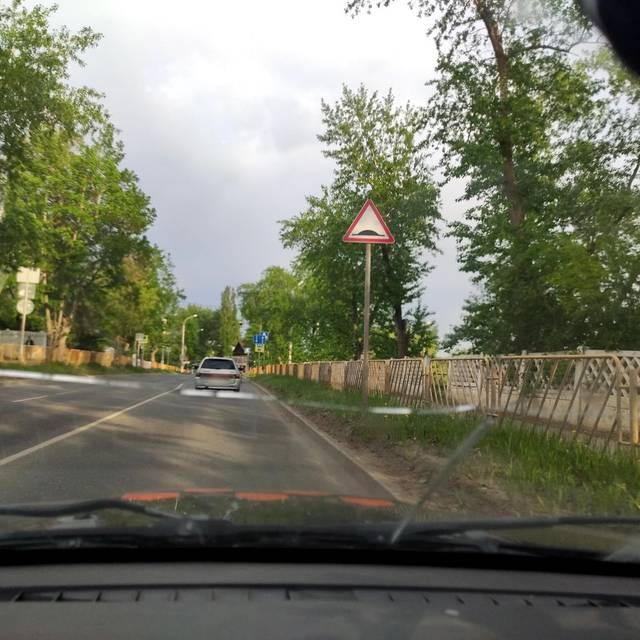
Region: Russia
Coordinates: 53.478, 49.366